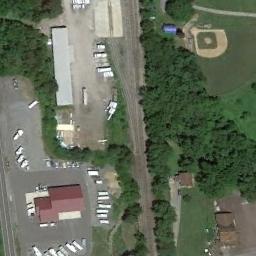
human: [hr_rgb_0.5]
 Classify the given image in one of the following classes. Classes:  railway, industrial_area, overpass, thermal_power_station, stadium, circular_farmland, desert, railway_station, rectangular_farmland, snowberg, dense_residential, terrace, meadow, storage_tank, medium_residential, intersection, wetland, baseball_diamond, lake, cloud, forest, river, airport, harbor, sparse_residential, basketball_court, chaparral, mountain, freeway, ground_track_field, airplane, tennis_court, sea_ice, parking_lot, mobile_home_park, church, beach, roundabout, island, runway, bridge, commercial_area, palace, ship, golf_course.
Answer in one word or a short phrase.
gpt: baseball_diamond